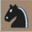
Piece: bN